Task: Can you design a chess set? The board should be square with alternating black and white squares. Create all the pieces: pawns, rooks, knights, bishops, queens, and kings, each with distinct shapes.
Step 5353:
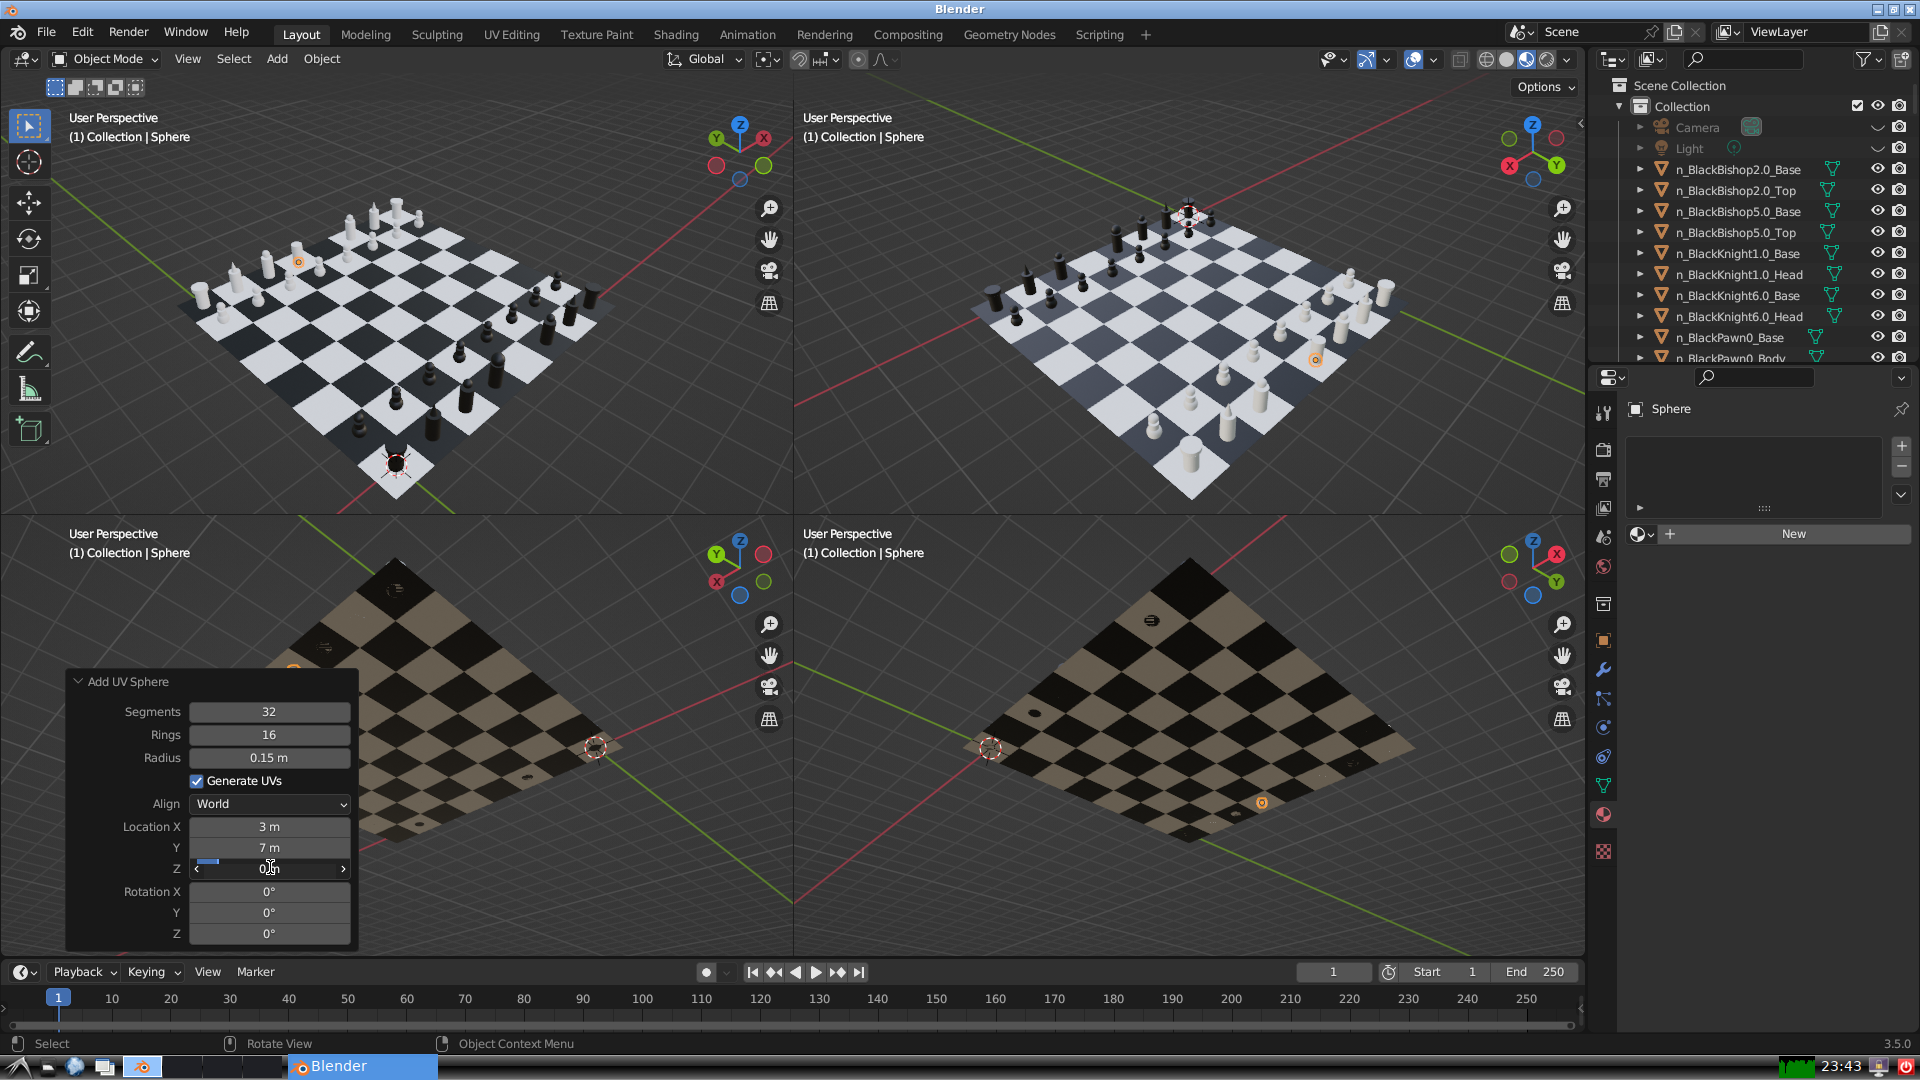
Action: input_text: 0.7